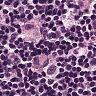
Metastatic tissue present: yes